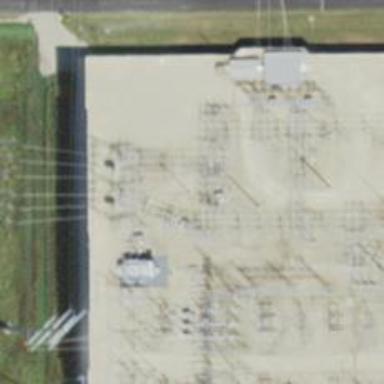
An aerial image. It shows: Mast designed for lightning protection.